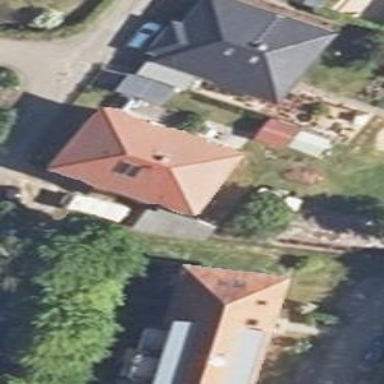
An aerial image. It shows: Charming house with red mansard roof.